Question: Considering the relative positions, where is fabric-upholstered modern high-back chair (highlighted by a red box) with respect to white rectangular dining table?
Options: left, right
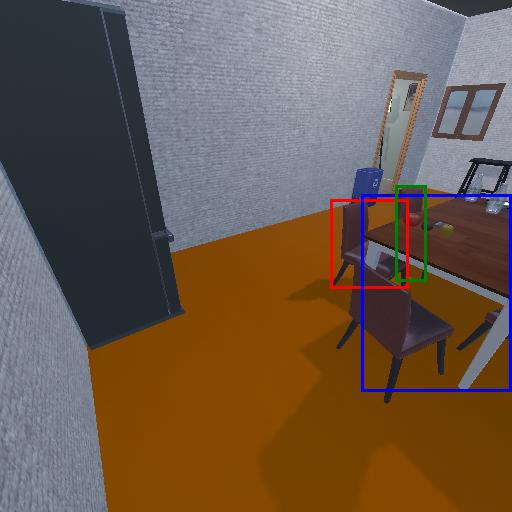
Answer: left